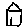
Label: house